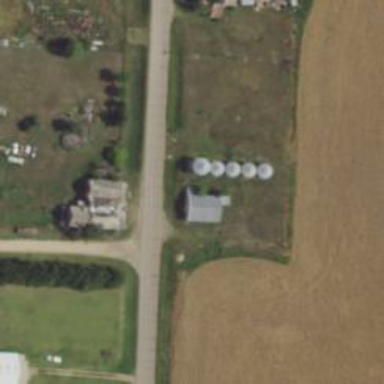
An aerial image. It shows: Silo.